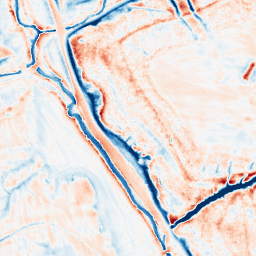
Category: edge_preserving
Decomposition family: anisotropic_diffusion
Decomposition parameters: iterations: 50
kappa: 100
gamma: 0.2
Upsampling method: regularized
Upsampling parameters: scale: 2
lambda_reg: 0.001
Upsampling scale: 2